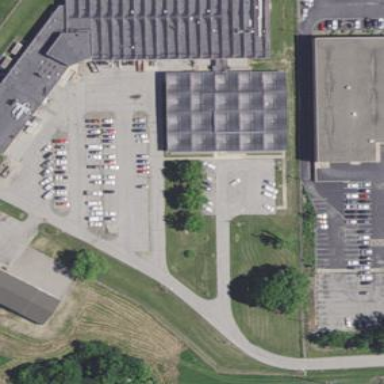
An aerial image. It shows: Transportation building.